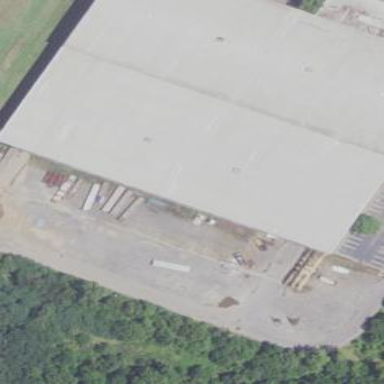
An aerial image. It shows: Warehouse building.